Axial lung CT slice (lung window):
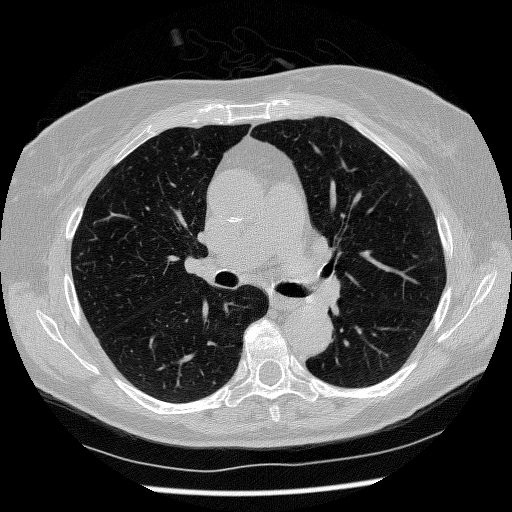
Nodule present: no